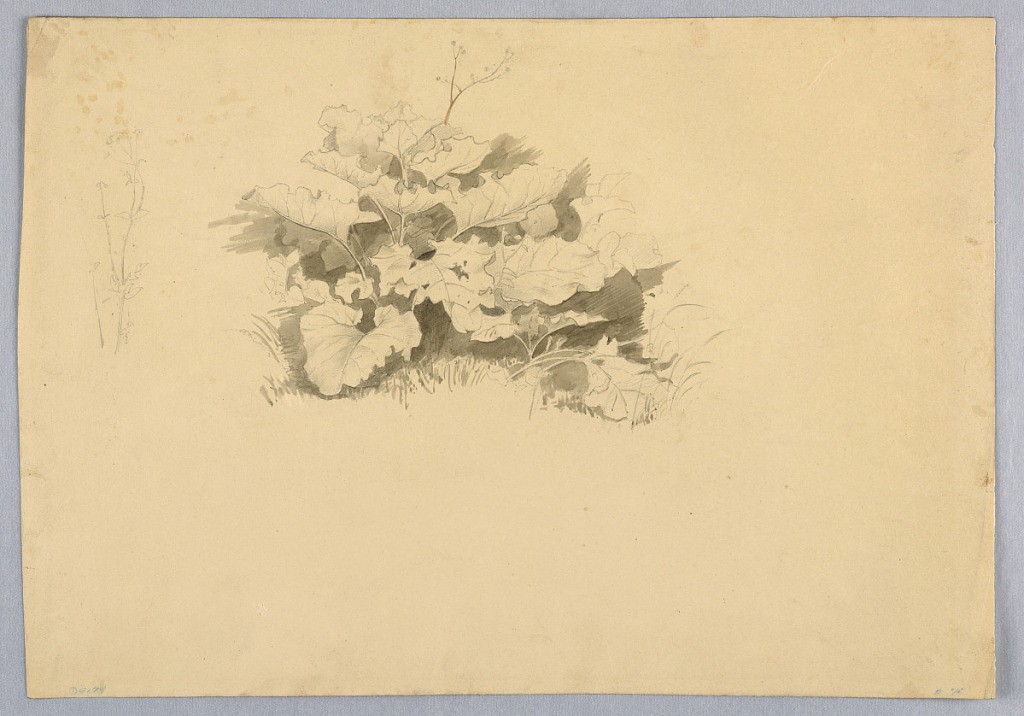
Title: Study of foliage
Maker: William Stanley Haseltine, American, 1835–1900
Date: ca. 1857
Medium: Brush and wash, graphite on paper
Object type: Drawing
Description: Sketch of a plant with leaves.